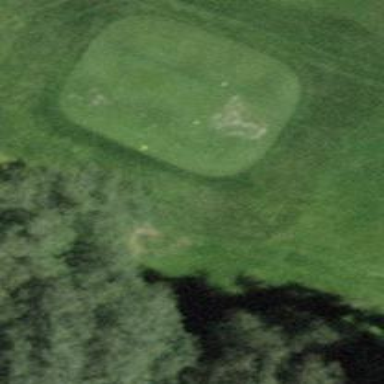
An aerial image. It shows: Golf tee on grassy land.